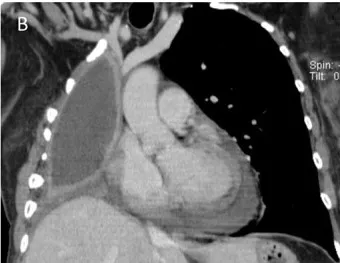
Coronal views showing fluid filled pneumonectomy space with nodularity and thickened right pleura measuring 6 mm anteriorly.
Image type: radiology (ct)